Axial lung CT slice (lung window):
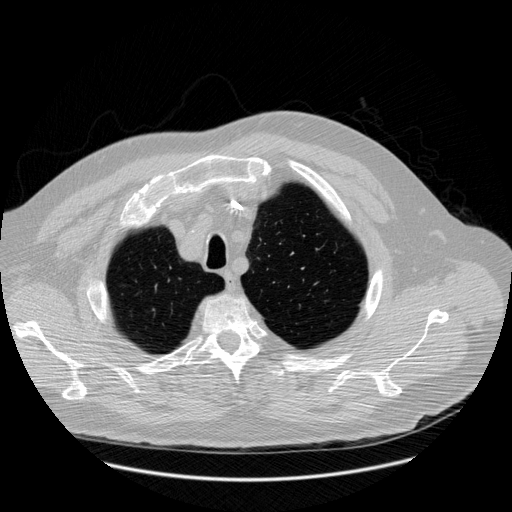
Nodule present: no